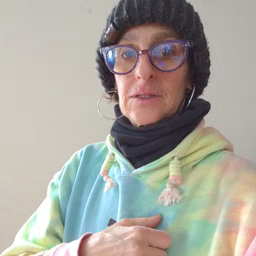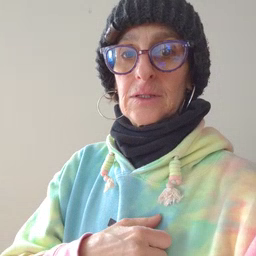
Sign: see